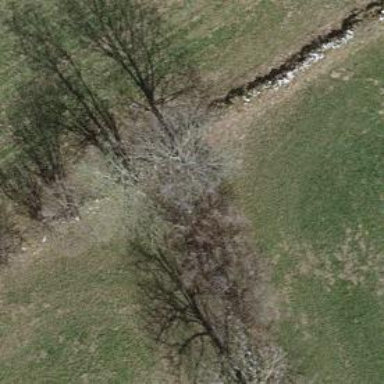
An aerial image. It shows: Wall barrier.